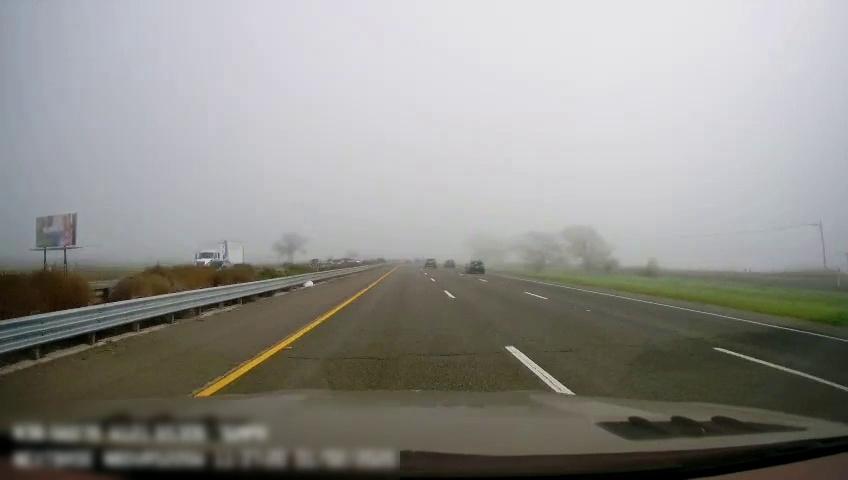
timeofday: Day
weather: Sunny
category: Drivable Space
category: Drivable Space
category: Vehicles | Car
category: Vehicles | Car
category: Vehicles | Truck
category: Vehicles | SUV
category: Lanes | Current Lane
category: Lanes | Current Lane
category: Lanes | Alternate Lane
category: Lanes | Alternate Lane